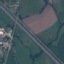
Land use / land cover class: Highway